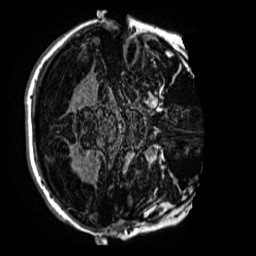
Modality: MP2RAGE
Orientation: axial
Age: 11
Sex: female
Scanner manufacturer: siemens
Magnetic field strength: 3 T
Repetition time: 4 s
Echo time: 0.00299 s